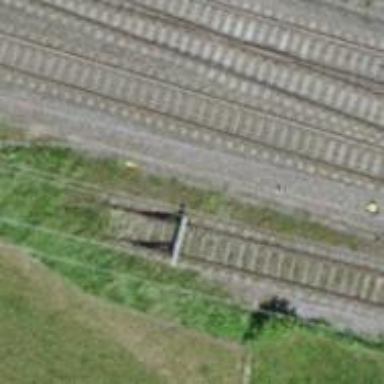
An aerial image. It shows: Railway buffer stop.